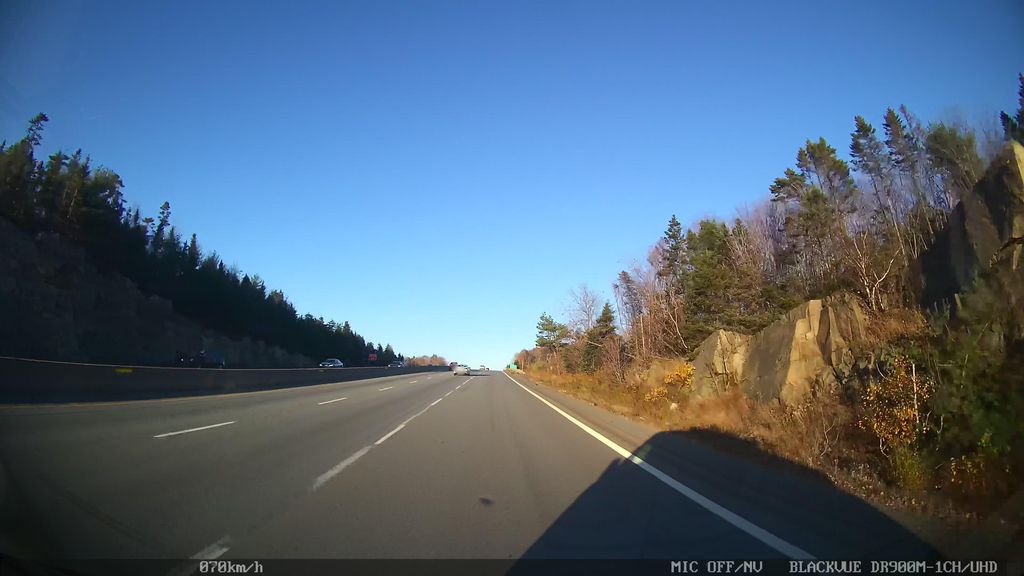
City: halifax